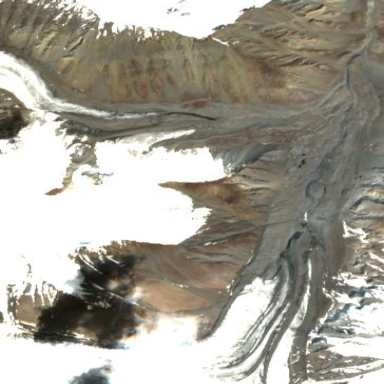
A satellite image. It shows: Majestic glacier in the distance.